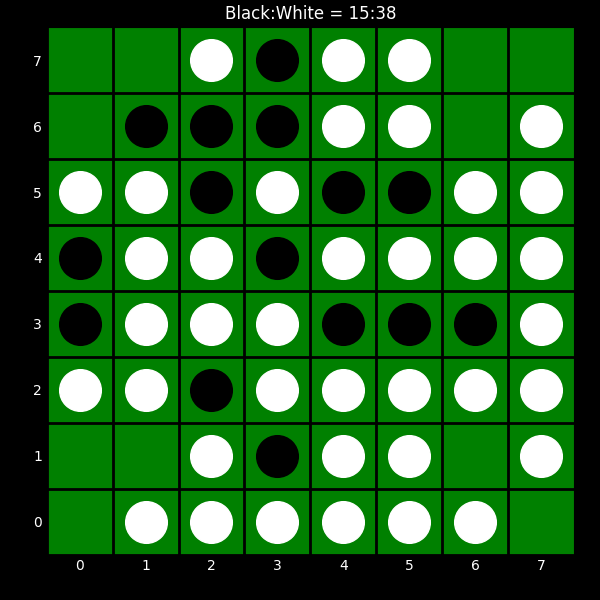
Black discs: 15
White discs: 38